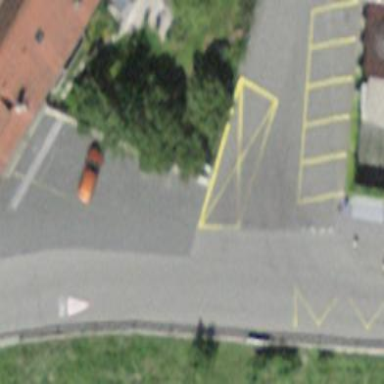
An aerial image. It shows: Parking area with surface.